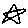
Label: star